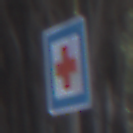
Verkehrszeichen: ErsteHilfe
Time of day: MorningAfternoon
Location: Outdoor (Suburban)
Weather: PartlyCloudy
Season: NotSpecified
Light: Natural